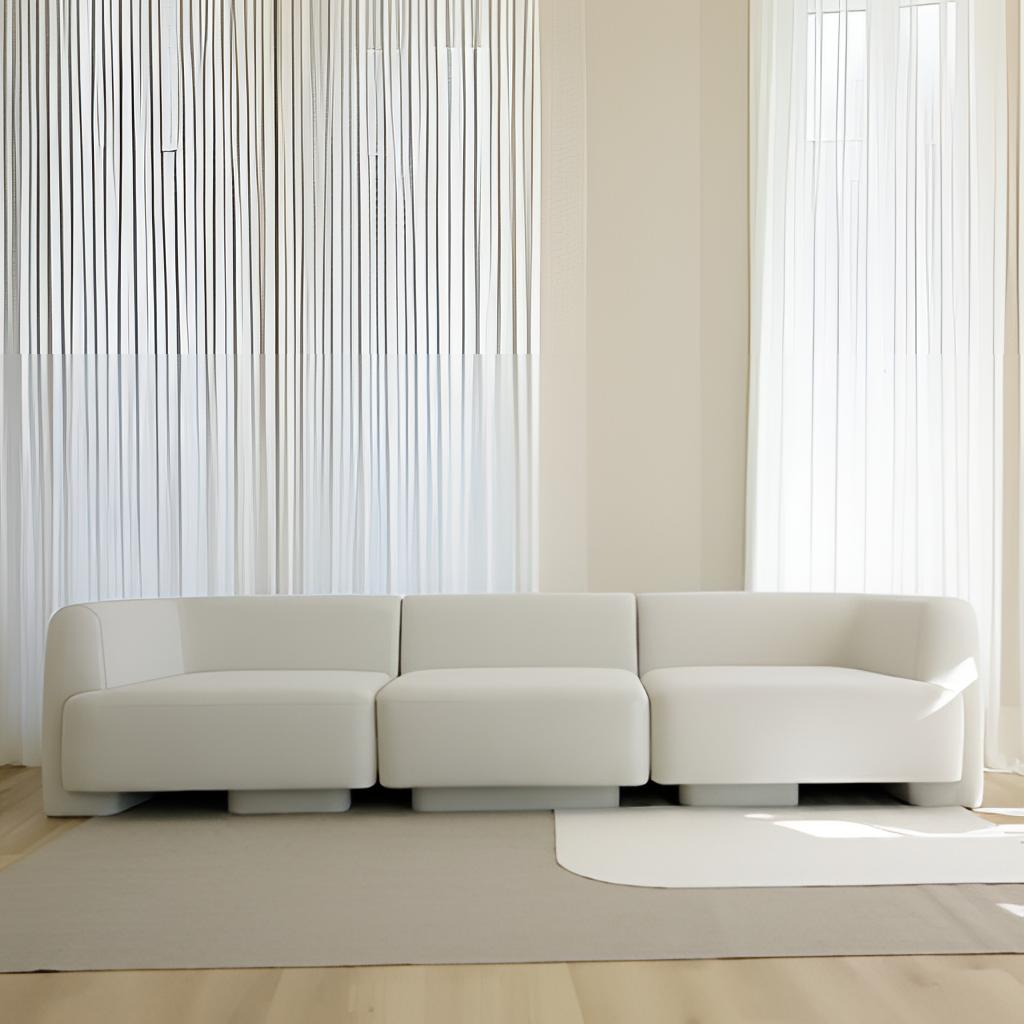
living room, leather sofa, beige paint wallpaper, with solid pattern, beige wood flooring, with plank pattern, contemporary